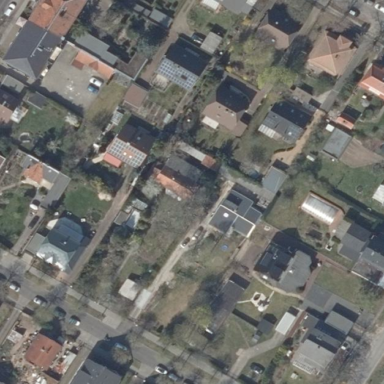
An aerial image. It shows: Residential area.